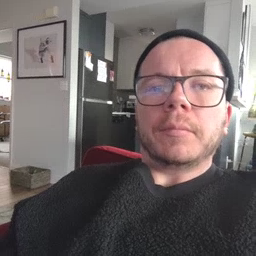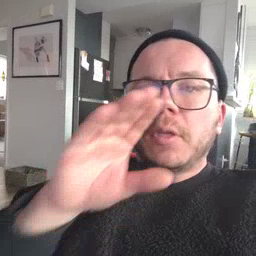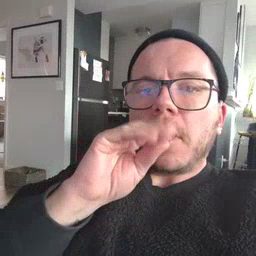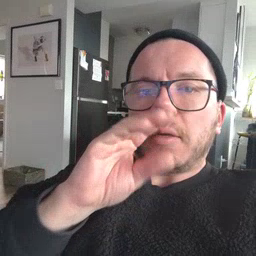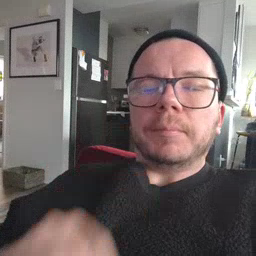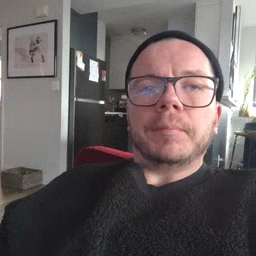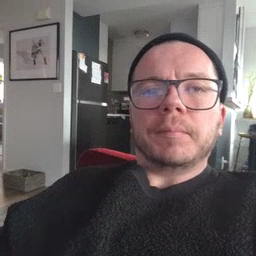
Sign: duck